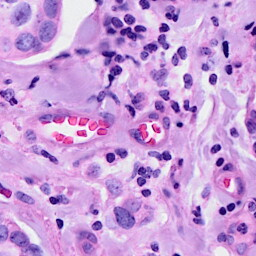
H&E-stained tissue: Breast